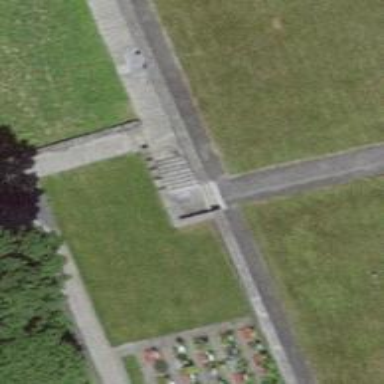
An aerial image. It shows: Set of steps on the road.